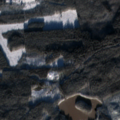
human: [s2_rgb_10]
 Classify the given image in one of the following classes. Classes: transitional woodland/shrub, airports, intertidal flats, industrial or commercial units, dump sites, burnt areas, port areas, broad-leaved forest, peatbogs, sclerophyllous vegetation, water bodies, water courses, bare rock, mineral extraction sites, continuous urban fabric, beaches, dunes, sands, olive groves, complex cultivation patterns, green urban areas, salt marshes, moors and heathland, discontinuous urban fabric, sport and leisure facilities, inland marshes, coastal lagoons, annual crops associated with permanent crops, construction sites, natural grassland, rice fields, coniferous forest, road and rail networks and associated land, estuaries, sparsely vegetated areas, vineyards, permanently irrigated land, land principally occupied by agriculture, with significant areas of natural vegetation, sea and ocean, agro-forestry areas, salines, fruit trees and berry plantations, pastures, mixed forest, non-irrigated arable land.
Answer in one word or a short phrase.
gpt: coniferous forest, mixed forest